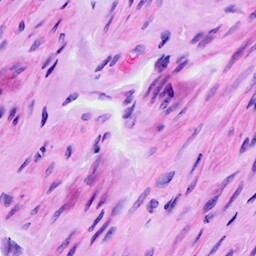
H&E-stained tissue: Ovarian